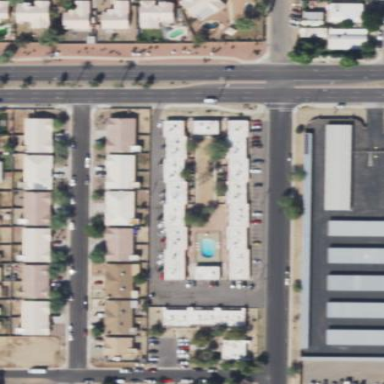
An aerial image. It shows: Residential area with apartments.